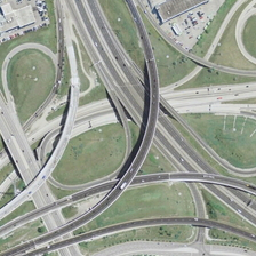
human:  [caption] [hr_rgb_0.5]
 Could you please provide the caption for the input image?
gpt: Many viaducts are built on land.

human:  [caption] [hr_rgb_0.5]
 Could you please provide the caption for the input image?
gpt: Many overpasses are built on land.

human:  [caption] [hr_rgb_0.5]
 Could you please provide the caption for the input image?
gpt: Many overpasses have been built on the ground.

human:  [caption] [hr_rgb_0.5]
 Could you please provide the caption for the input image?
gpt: Many overpasses are built on the ground.

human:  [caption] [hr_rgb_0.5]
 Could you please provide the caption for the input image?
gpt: Many viaducts have been built on the ground.